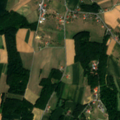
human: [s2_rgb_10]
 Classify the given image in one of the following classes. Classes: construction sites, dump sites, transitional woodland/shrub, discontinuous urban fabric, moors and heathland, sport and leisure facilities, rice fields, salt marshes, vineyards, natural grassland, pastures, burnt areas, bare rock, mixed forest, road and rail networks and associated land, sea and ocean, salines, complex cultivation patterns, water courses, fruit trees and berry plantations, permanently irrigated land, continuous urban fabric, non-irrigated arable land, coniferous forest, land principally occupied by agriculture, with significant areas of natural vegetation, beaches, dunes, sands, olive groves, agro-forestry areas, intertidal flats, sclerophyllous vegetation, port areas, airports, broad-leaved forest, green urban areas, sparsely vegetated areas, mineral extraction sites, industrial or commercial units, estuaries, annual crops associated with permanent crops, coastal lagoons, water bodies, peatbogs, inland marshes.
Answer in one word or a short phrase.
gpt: non-irrigated arable land, complex cultivation patterns, broad-leaved forest